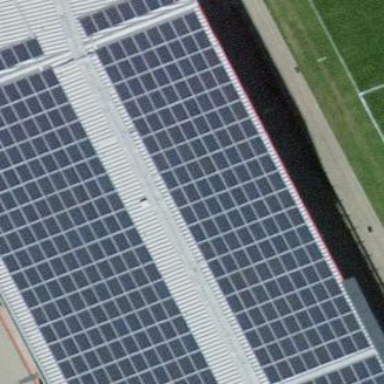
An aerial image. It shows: Solar power generator using photovoltaic panels.